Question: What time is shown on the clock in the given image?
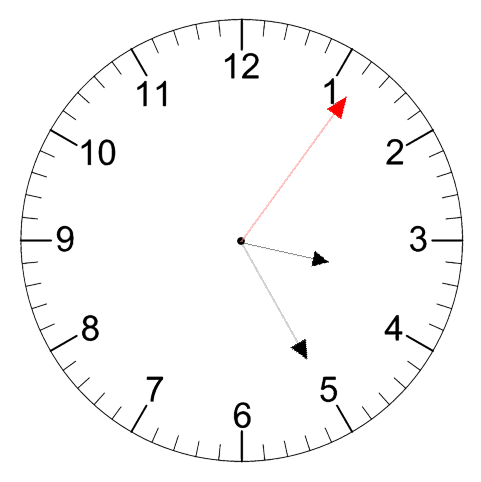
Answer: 03:25:06